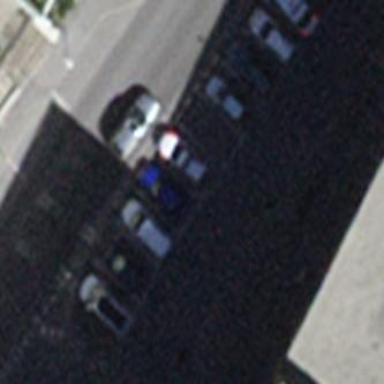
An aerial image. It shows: Street-side parking area.